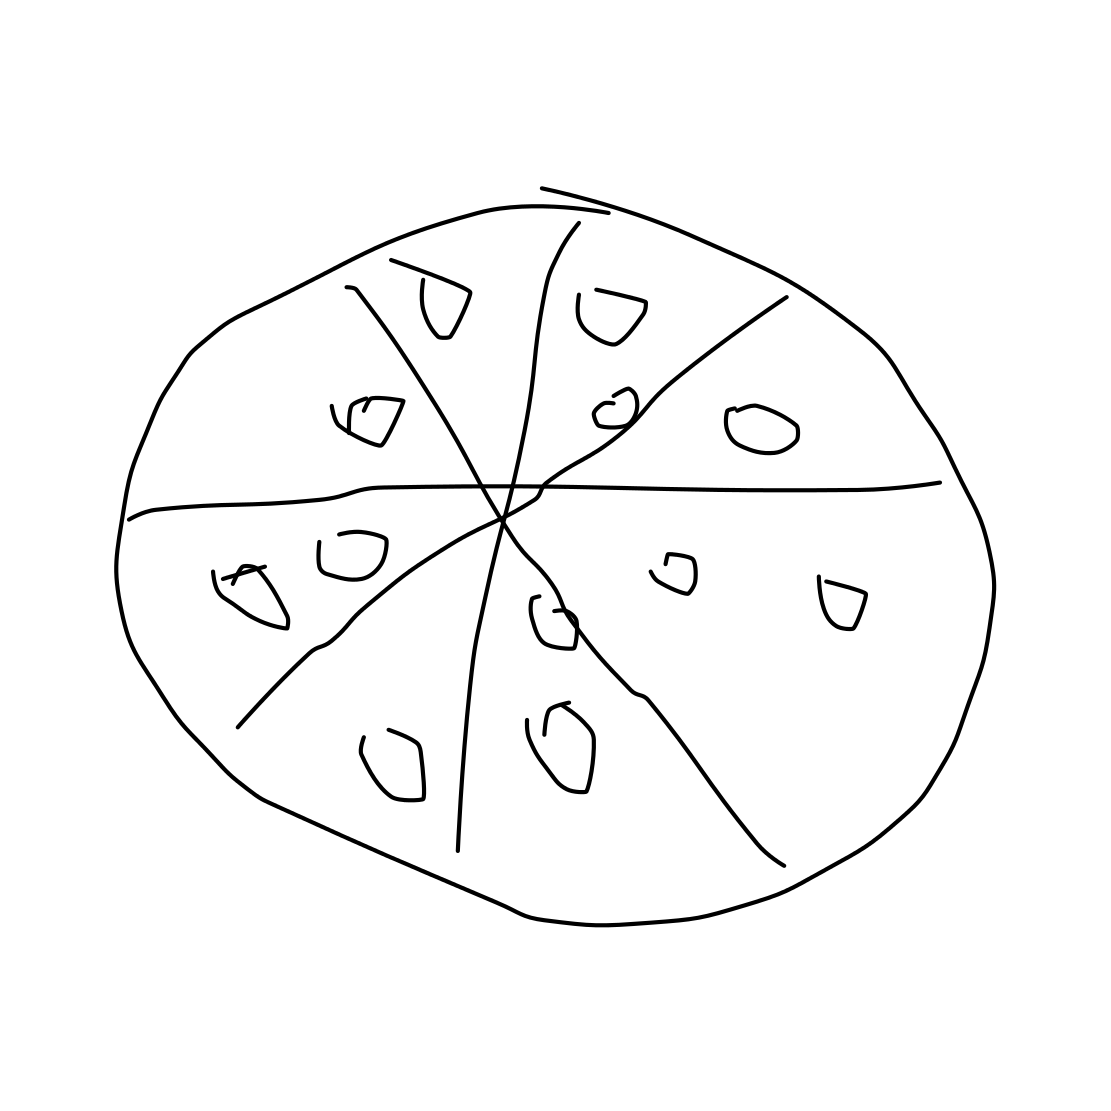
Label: pizza